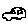
Label: car